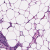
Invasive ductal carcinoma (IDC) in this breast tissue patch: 1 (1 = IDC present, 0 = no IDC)